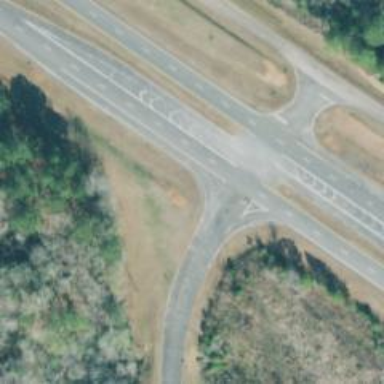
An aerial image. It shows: Asphalt road with primary link designation.